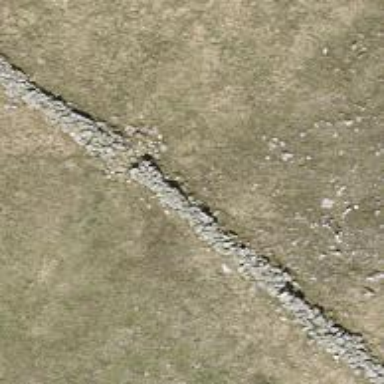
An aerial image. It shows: Wall made of dry stone.